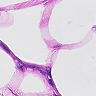
Metastatic tissue present: no